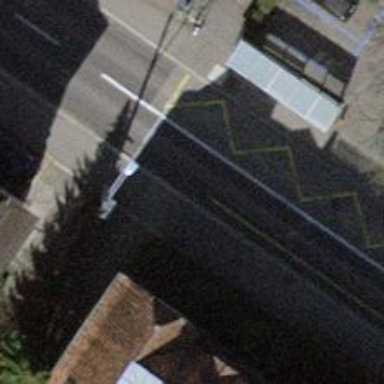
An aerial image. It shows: Bus stop for trolleybuses with designated stop position.